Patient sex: M
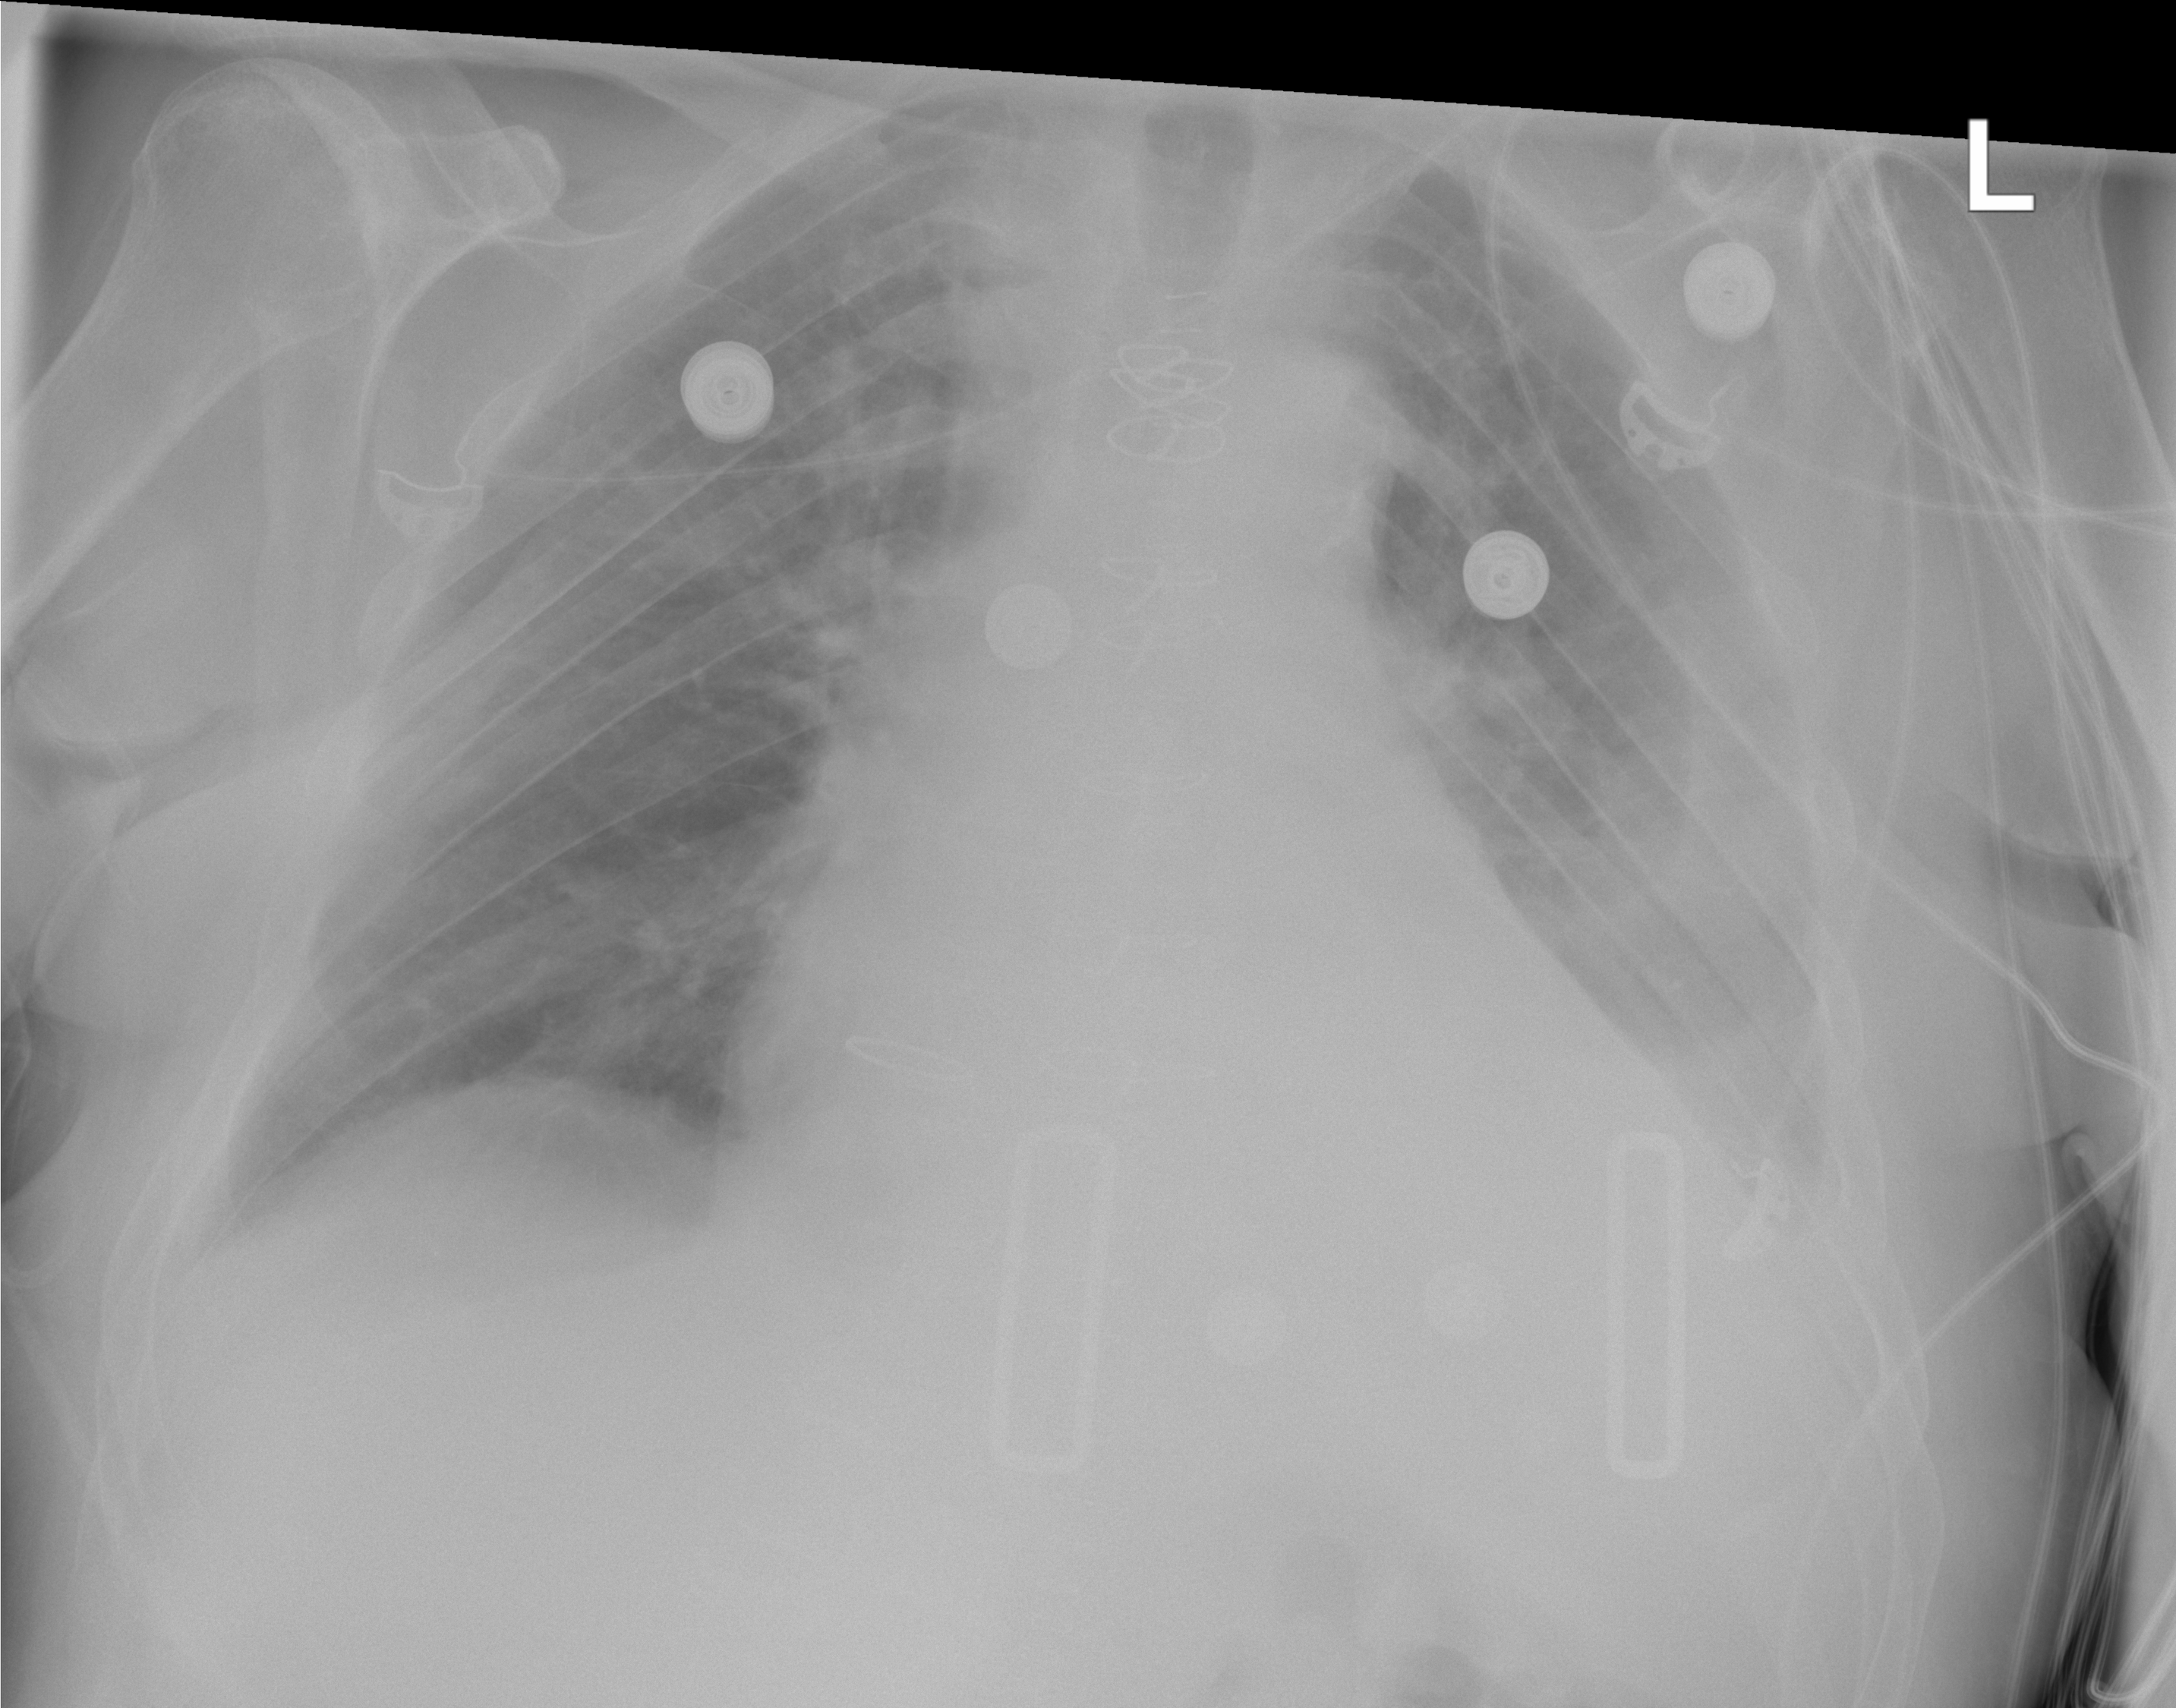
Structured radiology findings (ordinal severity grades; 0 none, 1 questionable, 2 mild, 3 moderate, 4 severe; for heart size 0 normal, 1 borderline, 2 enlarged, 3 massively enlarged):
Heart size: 2
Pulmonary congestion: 0
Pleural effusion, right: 0
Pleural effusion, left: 3
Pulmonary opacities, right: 0
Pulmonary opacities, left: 0
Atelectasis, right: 2
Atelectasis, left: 2